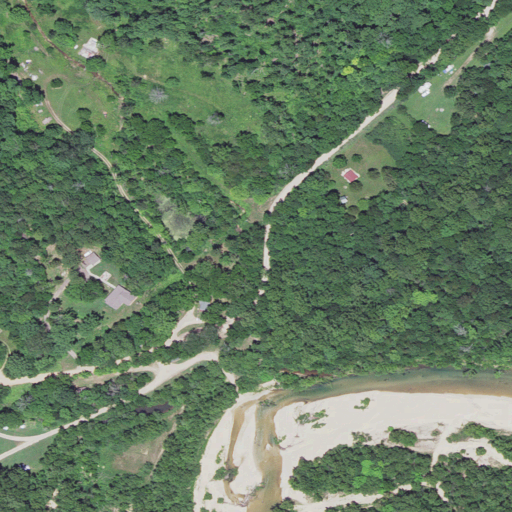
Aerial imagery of valley in Missouri named Middle Hollow containing deciduous forest, open development, mixed forest, barren land, pasture, woody wetlands, herbaceous wetlands, and grassland